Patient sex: M
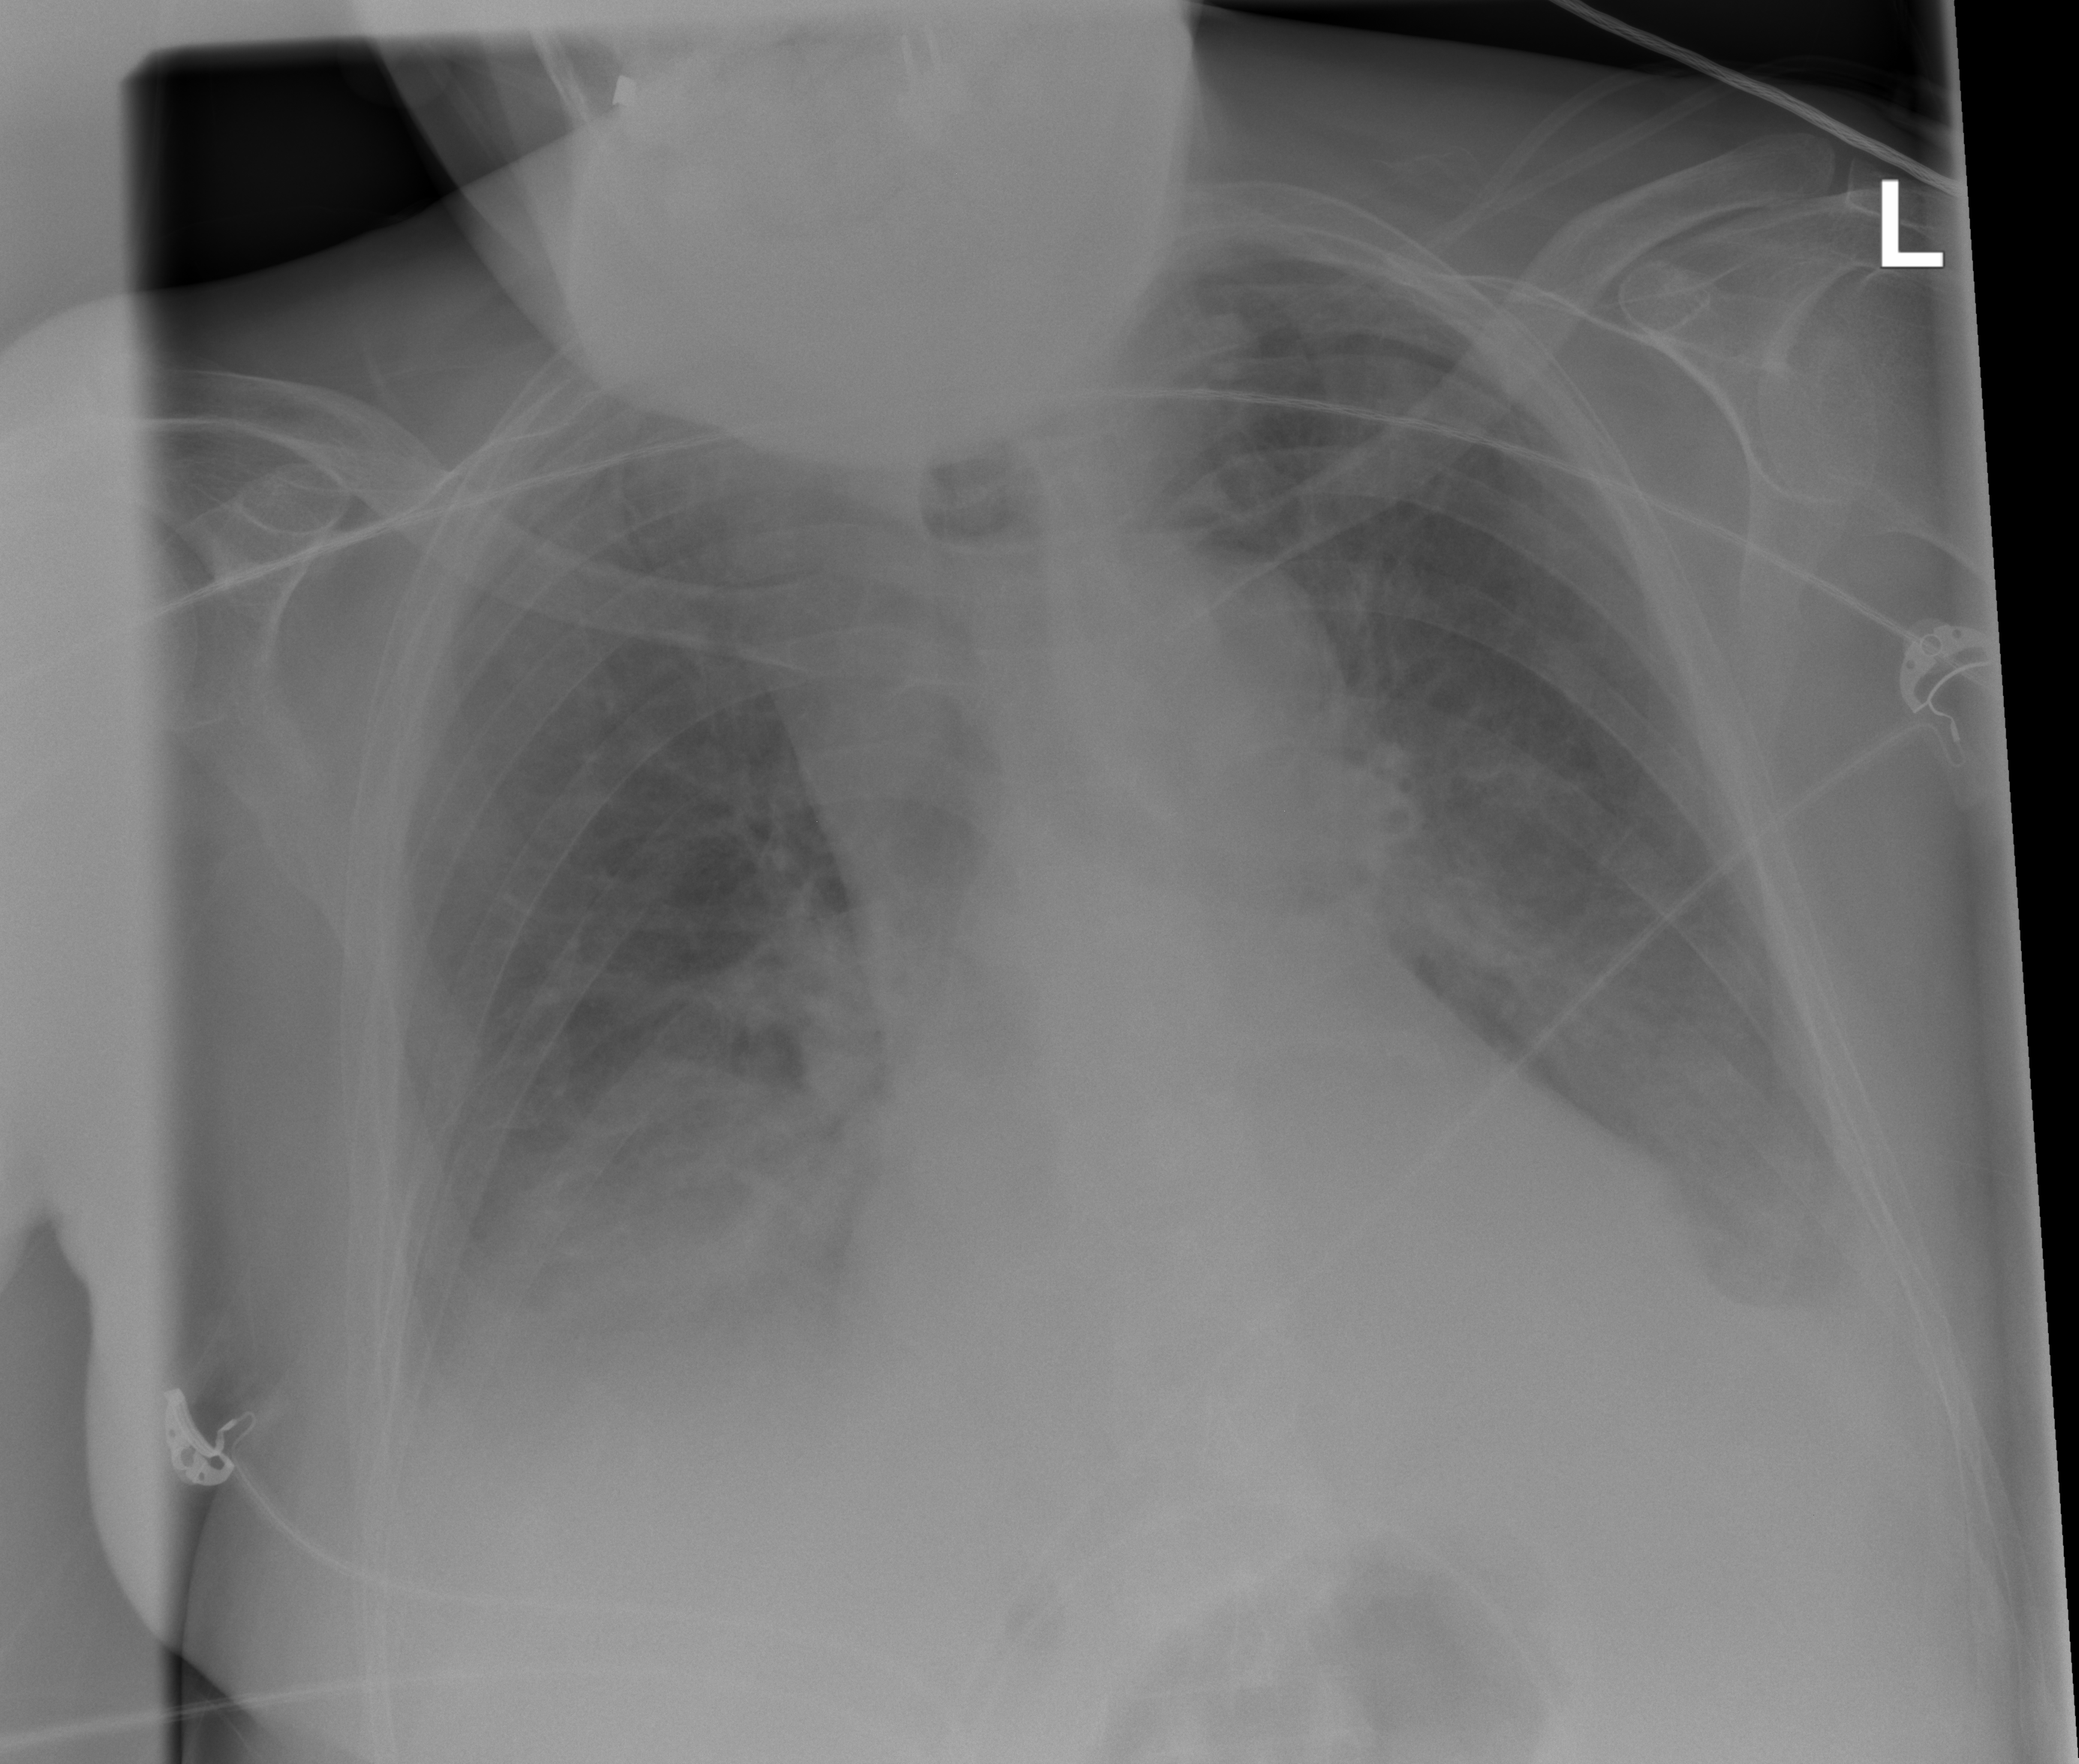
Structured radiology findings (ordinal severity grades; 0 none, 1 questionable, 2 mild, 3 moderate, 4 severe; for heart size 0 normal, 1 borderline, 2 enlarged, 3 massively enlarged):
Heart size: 1
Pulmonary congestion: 2
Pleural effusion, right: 2
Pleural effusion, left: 2
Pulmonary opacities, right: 2
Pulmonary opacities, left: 2
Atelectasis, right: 2
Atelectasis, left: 2